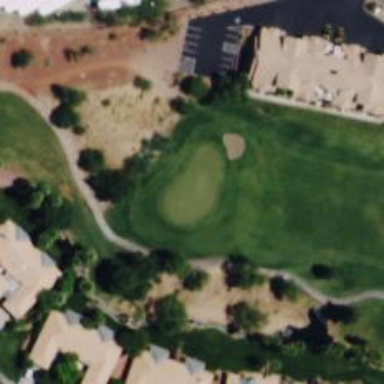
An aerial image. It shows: Golf hole.